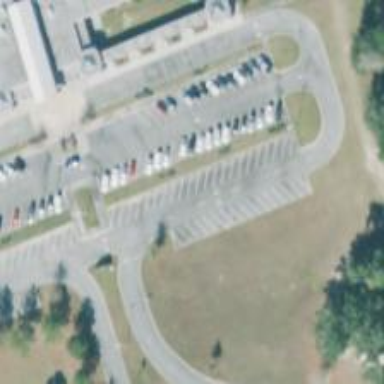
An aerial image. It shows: Parking space.